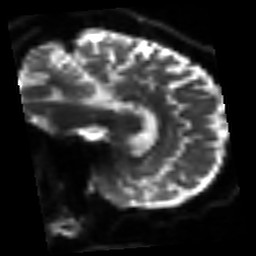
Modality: sbref
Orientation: sagittal
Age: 54
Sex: male
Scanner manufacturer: siemens
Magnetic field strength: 3 T
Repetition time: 3.2 s
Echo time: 0.081 s